Field crop: maize
Growth stage: 2
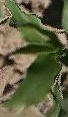
Species: maize